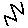
Label: zigzag